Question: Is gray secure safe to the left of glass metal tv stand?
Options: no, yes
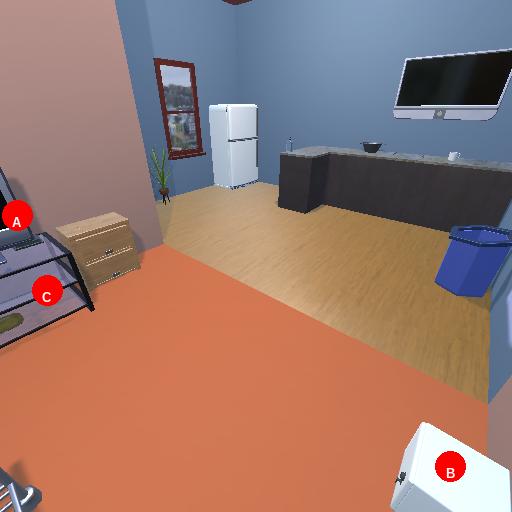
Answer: no